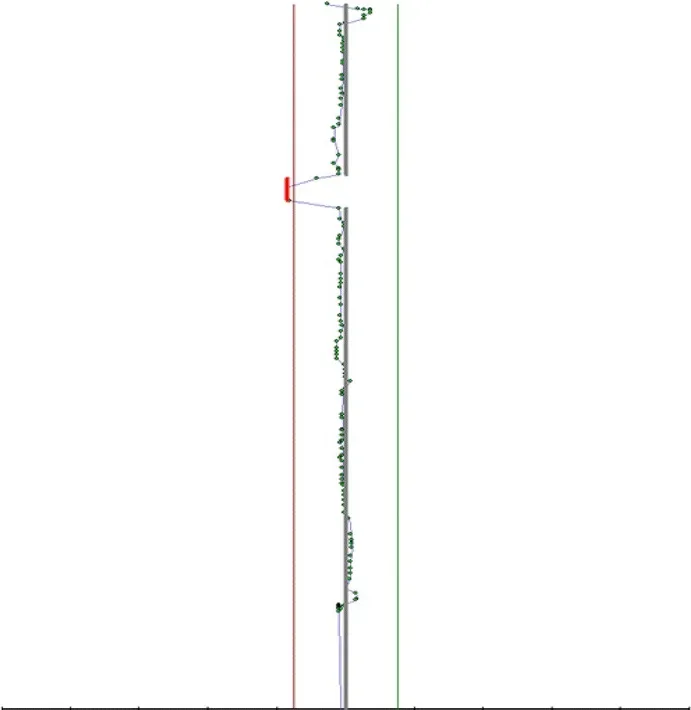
Array-CGH analysis illustrating in depth the de novo interstitial microdeletion of approximately 2,7 Mb in size on the short arm of chromosome 1 at chromosomal band 1p34.3 (location: 36,901,642 - 39,606,756 using build GRCh37 (hg19)).
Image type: chart (chart)